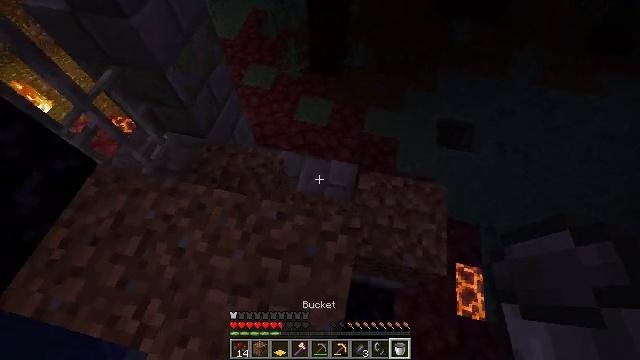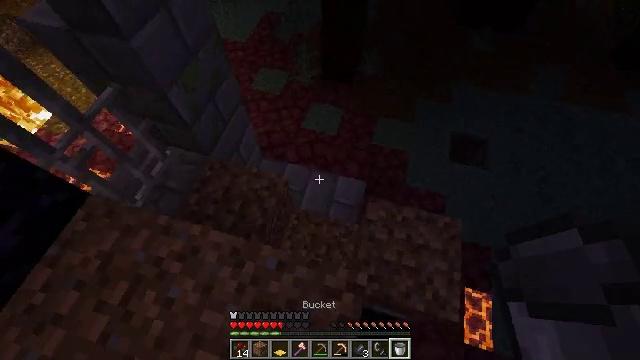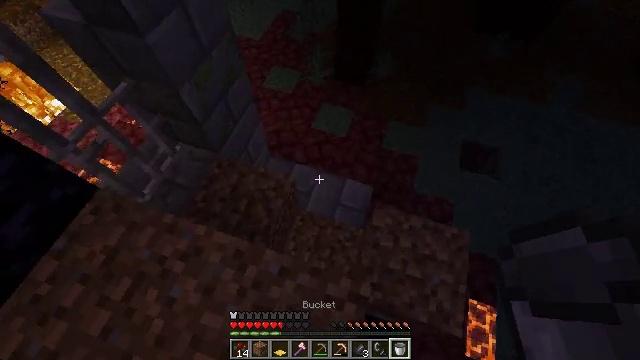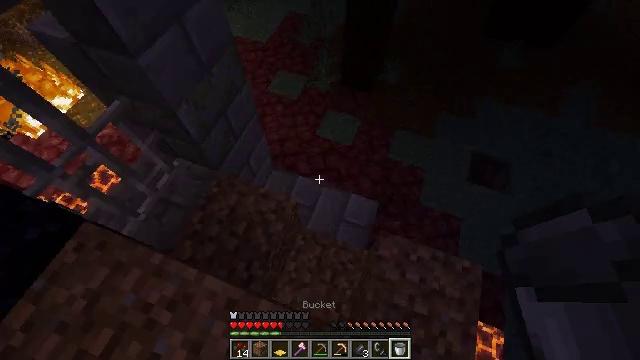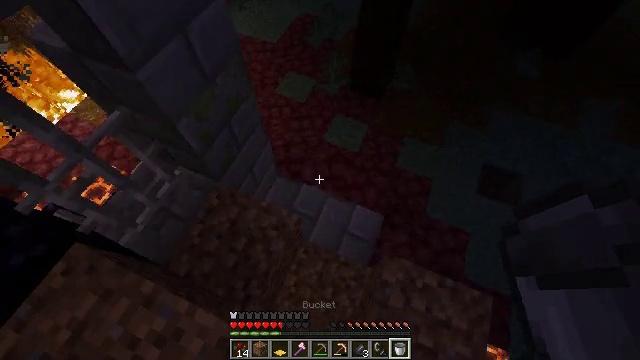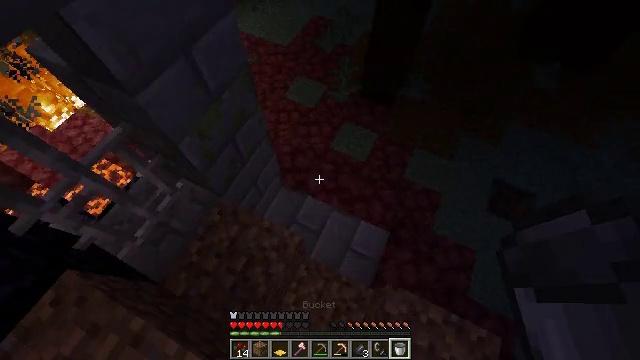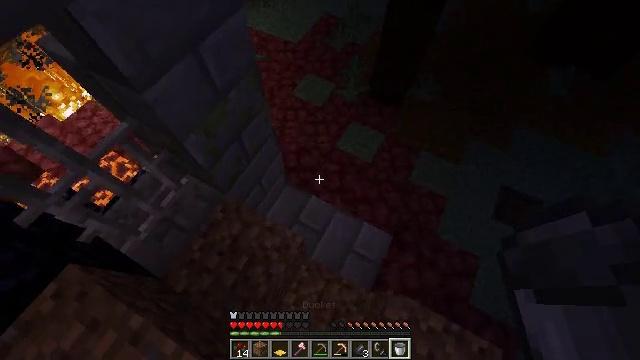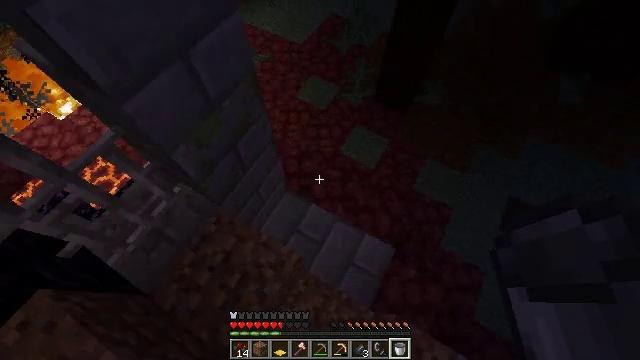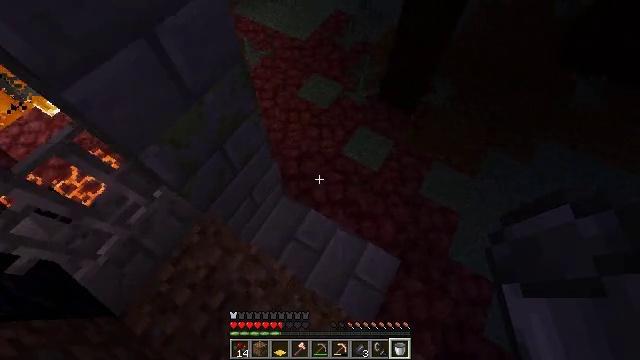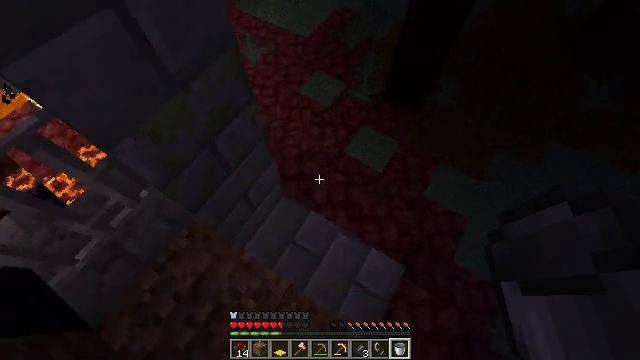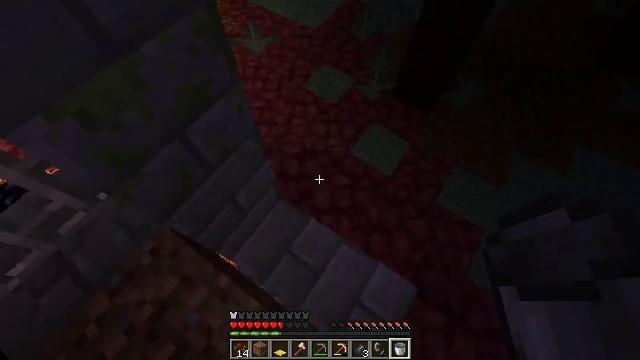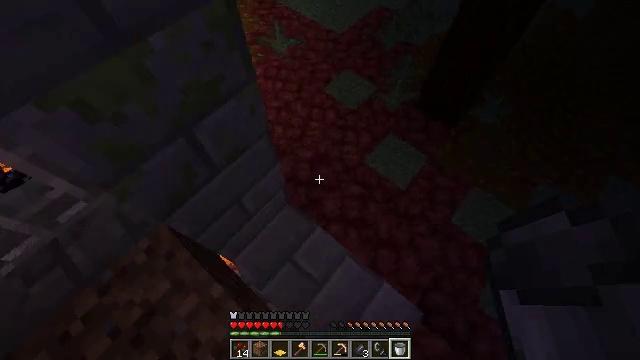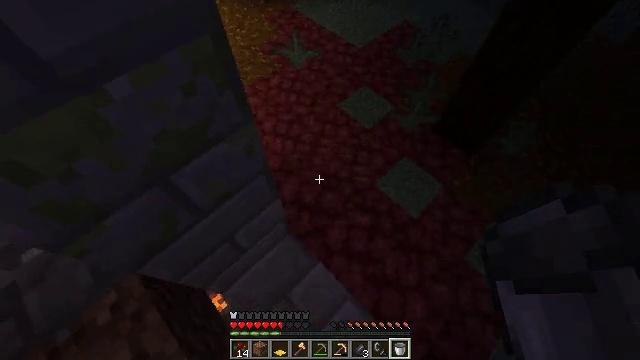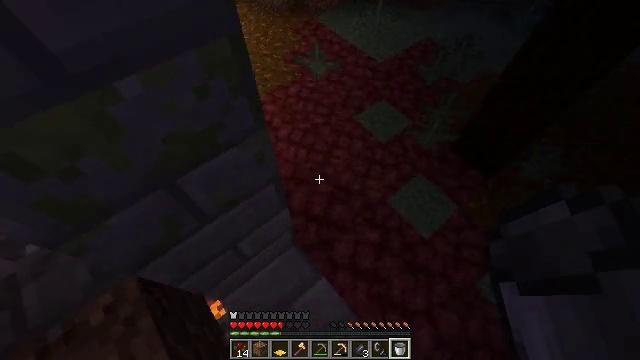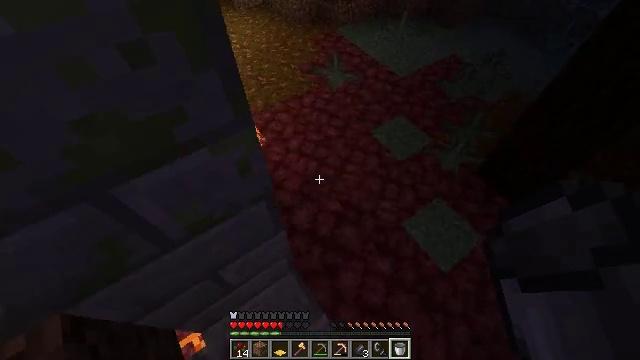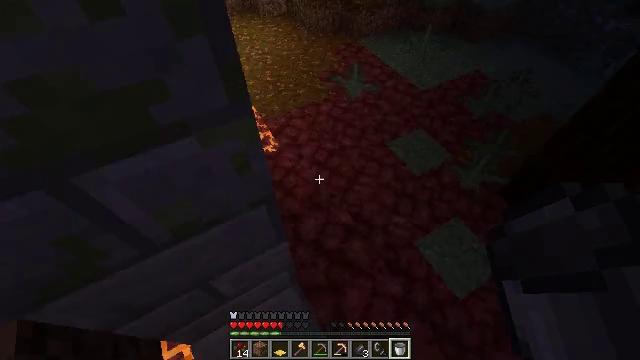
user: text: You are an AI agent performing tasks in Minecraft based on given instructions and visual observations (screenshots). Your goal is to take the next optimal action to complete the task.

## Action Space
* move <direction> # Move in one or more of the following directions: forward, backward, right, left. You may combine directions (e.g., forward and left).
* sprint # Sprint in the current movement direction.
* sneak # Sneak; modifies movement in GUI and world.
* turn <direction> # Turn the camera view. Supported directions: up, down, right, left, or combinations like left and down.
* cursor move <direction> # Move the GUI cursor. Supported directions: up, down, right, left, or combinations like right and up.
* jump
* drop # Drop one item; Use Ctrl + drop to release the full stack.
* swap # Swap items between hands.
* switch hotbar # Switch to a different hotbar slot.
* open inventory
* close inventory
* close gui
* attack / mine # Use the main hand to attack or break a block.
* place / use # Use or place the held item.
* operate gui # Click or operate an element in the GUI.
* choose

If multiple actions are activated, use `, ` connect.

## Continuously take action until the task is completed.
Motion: motion action
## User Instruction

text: Collect netherrack in the Nether.
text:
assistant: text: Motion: move forward, turn left
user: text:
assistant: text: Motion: move forward, turn left
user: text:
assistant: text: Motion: move forward, turn left
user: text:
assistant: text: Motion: move forward, turn left
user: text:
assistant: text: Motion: move forward, turn left
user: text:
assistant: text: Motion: move forward, turn left
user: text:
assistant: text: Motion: move forward, turn left
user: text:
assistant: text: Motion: move forward
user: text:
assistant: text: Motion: move forward
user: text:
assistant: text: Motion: move forward, turn left
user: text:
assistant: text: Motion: move forward, turn left
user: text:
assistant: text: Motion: move forward, turn left and up
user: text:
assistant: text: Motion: move forward, turn left and up
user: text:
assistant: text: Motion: move forward, turn left and up
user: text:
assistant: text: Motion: move forward, turn left and up
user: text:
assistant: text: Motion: move forward and move right, turn left and up
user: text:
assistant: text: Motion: move forward and move right, turn left and up
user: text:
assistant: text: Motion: move forward and move right, turn left and up
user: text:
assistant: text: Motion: move forward and move right, turn left and up
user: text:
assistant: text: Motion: move forward and move right, turn left
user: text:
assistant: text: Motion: move forward and move right, turn left
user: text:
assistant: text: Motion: move forward and move right, turn left
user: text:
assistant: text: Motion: move forward
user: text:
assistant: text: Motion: move forward
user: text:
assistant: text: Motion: move forward
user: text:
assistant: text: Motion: move forward
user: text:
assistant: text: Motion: no_op
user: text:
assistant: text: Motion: turn left and down
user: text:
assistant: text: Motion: turn left and down
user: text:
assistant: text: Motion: turn left